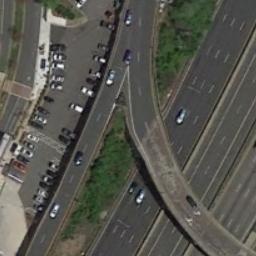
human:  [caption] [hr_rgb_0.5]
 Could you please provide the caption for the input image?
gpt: The directional overpass is over the roads and a parking lot is next to the overpass .

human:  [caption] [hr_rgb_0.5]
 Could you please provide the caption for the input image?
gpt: There are many trees beside the overpass .

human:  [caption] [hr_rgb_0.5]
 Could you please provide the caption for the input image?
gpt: An overpass is above the road .

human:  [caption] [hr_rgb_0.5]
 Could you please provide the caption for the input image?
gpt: The overpass is next to a parking lot .

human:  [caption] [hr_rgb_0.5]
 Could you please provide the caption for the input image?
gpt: There are some cars in a parking lot beside the overpass .